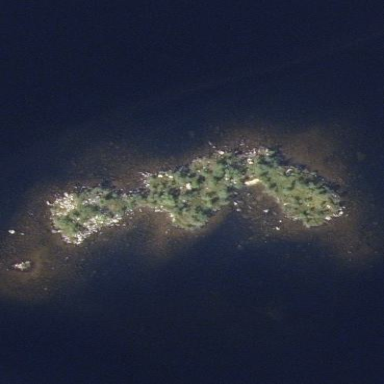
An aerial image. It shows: Islet.